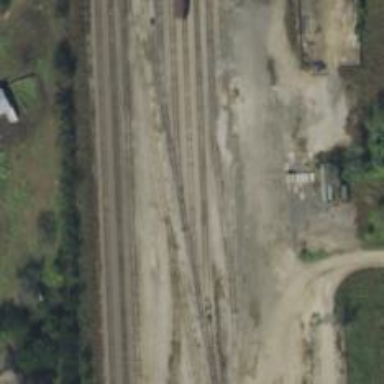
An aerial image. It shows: Abandoned railway.